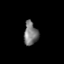
Tissue: prostate
Cell type: T cells
Senescence score: 0.7179
Nuclear area (px): 317
Mean DAPI intensity: 122.577